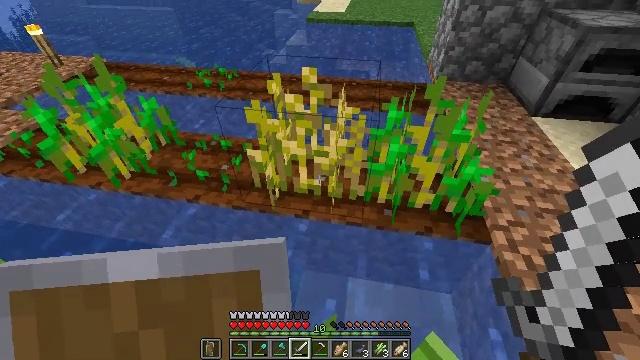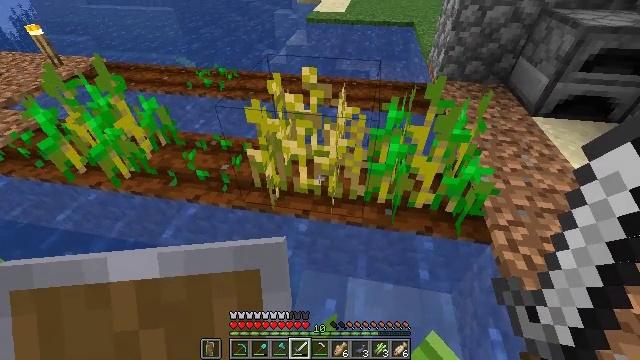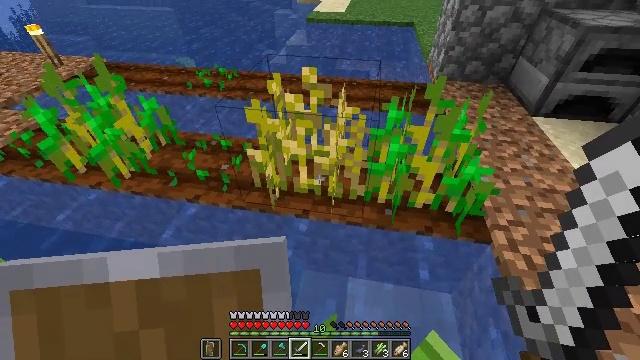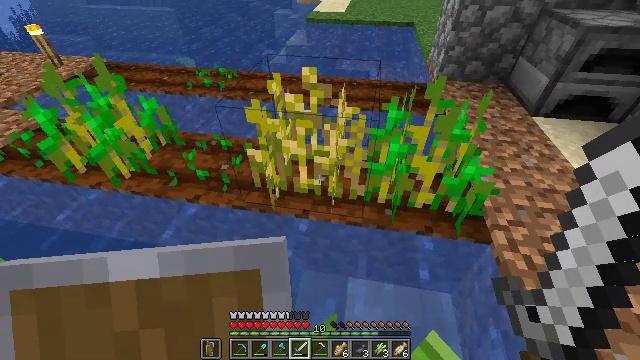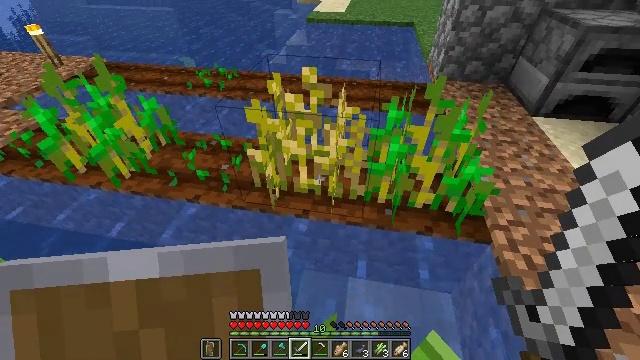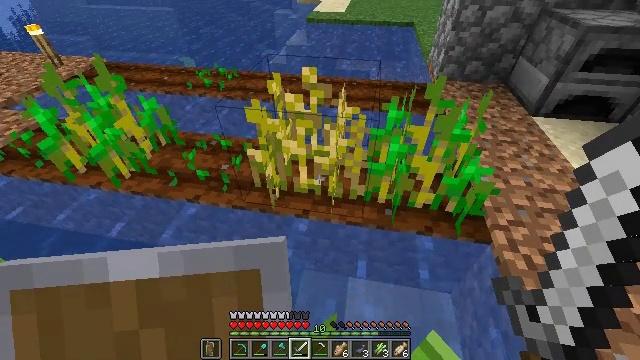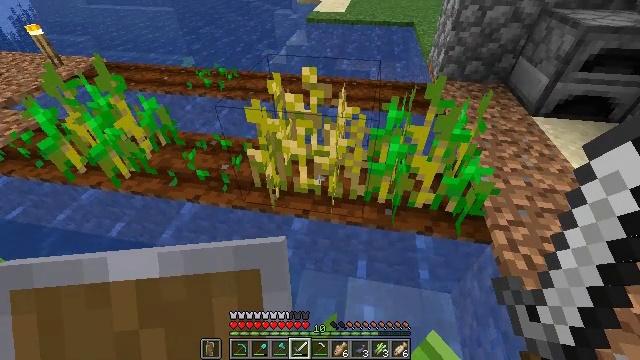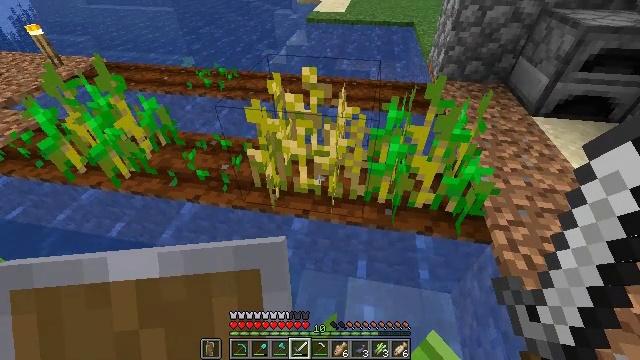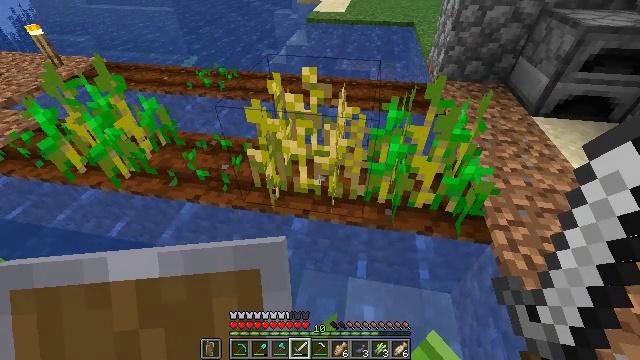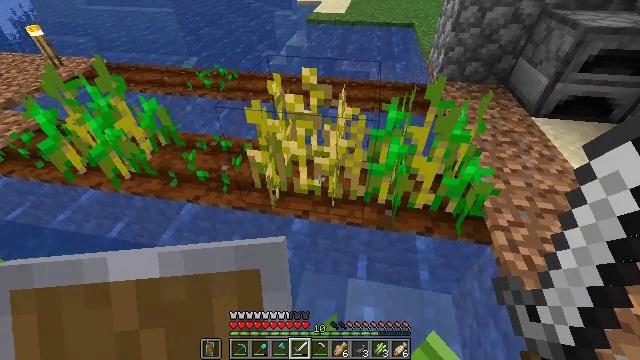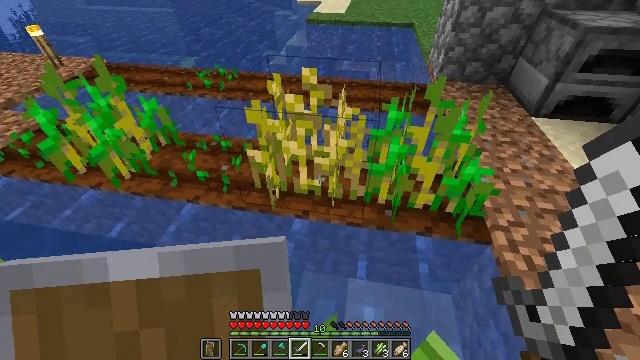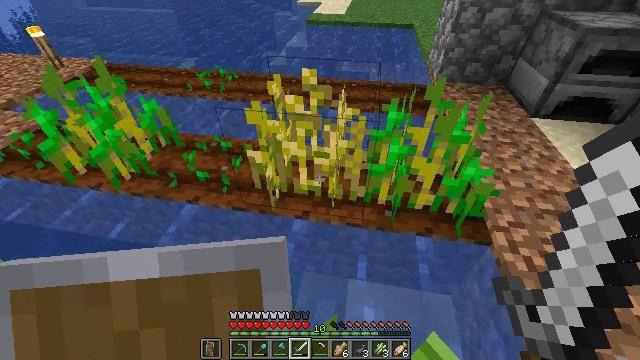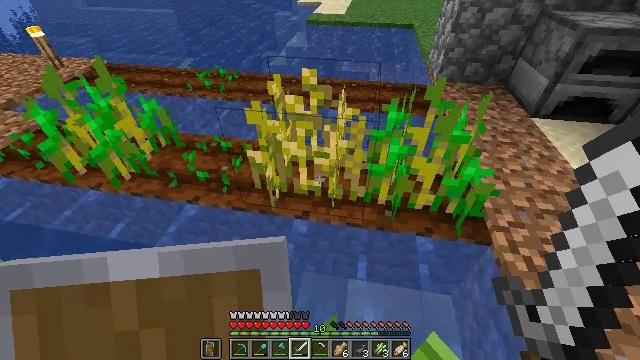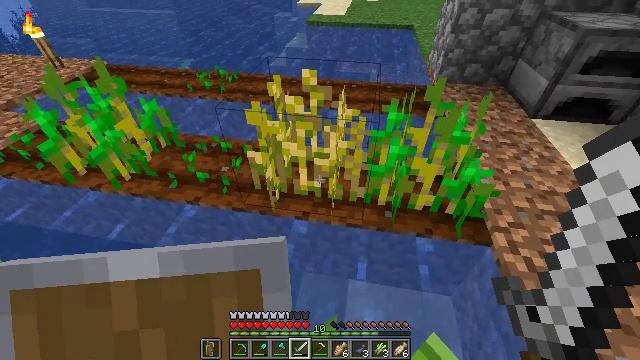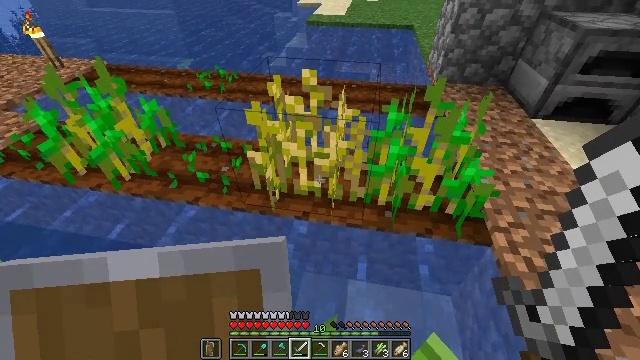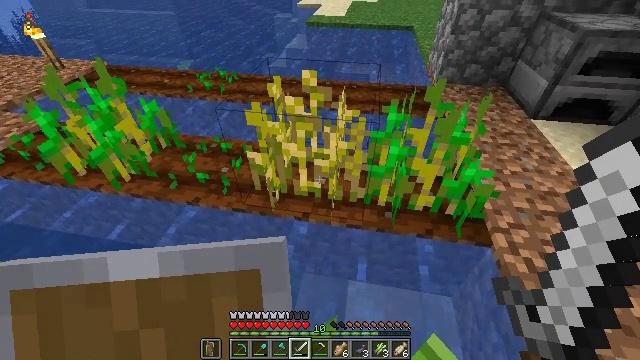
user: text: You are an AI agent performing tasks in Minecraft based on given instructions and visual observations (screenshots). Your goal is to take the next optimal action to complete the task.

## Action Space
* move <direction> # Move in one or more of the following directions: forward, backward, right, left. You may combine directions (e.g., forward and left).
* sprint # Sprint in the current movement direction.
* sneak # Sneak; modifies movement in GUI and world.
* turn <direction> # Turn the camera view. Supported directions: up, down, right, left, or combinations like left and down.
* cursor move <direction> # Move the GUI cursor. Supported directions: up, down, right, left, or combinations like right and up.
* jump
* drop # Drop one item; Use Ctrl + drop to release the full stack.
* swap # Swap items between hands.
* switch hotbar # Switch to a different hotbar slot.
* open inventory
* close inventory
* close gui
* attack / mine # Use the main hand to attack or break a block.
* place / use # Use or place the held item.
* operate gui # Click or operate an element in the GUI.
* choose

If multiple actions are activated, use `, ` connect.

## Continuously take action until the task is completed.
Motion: motion action
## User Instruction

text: Cook cod with the furnace.
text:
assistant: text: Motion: no_op
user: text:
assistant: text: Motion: no_op
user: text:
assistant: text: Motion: no_op
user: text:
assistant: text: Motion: no_op
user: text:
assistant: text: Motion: no_op
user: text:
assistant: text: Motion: no_op
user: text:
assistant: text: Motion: no_op
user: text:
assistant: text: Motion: no_op
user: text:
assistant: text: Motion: no_op
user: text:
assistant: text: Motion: no_op
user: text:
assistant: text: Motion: no_op
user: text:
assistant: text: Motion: no_op
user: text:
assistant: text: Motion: no_op
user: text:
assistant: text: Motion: no_op
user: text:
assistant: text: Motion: no_op
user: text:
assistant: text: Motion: no_op
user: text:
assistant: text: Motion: no_op
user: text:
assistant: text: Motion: no_op
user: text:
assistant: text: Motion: turn right
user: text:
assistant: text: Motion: turn right
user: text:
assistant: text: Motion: turn right
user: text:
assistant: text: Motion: turn right
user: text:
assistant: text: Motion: move right, turn right
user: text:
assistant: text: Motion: move right, turn right and up
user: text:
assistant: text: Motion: move forward and move right, turn right and up
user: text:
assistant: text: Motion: move forward and move right, turn right and up
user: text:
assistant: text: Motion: move forward and move right, turn right and up
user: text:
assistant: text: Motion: move forward and move right, turn right and up
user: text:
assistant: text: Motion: move forward and move right
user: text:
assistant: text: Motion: move forward and move right